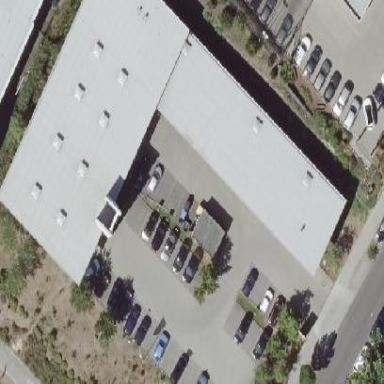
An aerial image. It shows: Retail area with shop specializing in car repair.